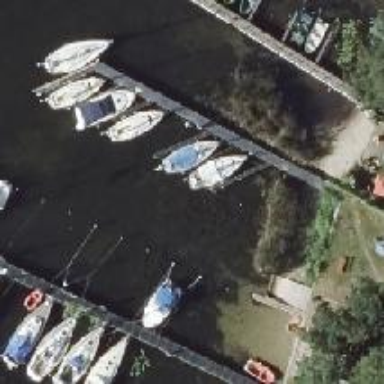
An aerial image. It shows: Marina area for leisure land.